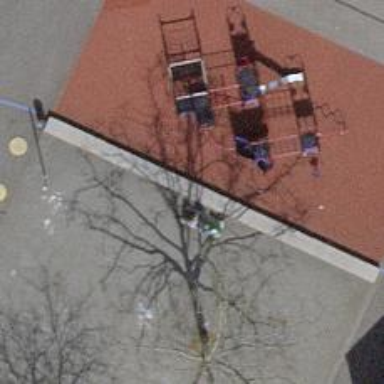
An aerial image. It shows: Concrete bench.